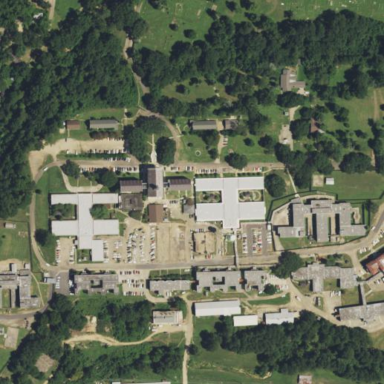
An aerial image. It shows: Healthcare facility identified as hospital.